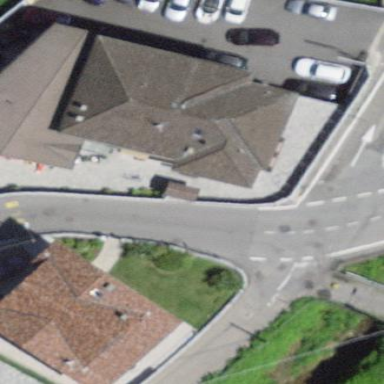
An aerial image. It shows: Detached building with hipped roof.